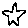
Label: star